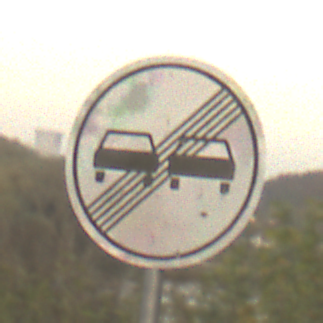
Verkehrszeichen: EndeUeberholverbot
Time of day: SunriseSunset
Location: Outdoor (Nature)
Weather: PartlyCloudy
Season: NotSpecified
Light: Natural